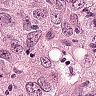
Metastatic tissue present: yes